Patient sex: M
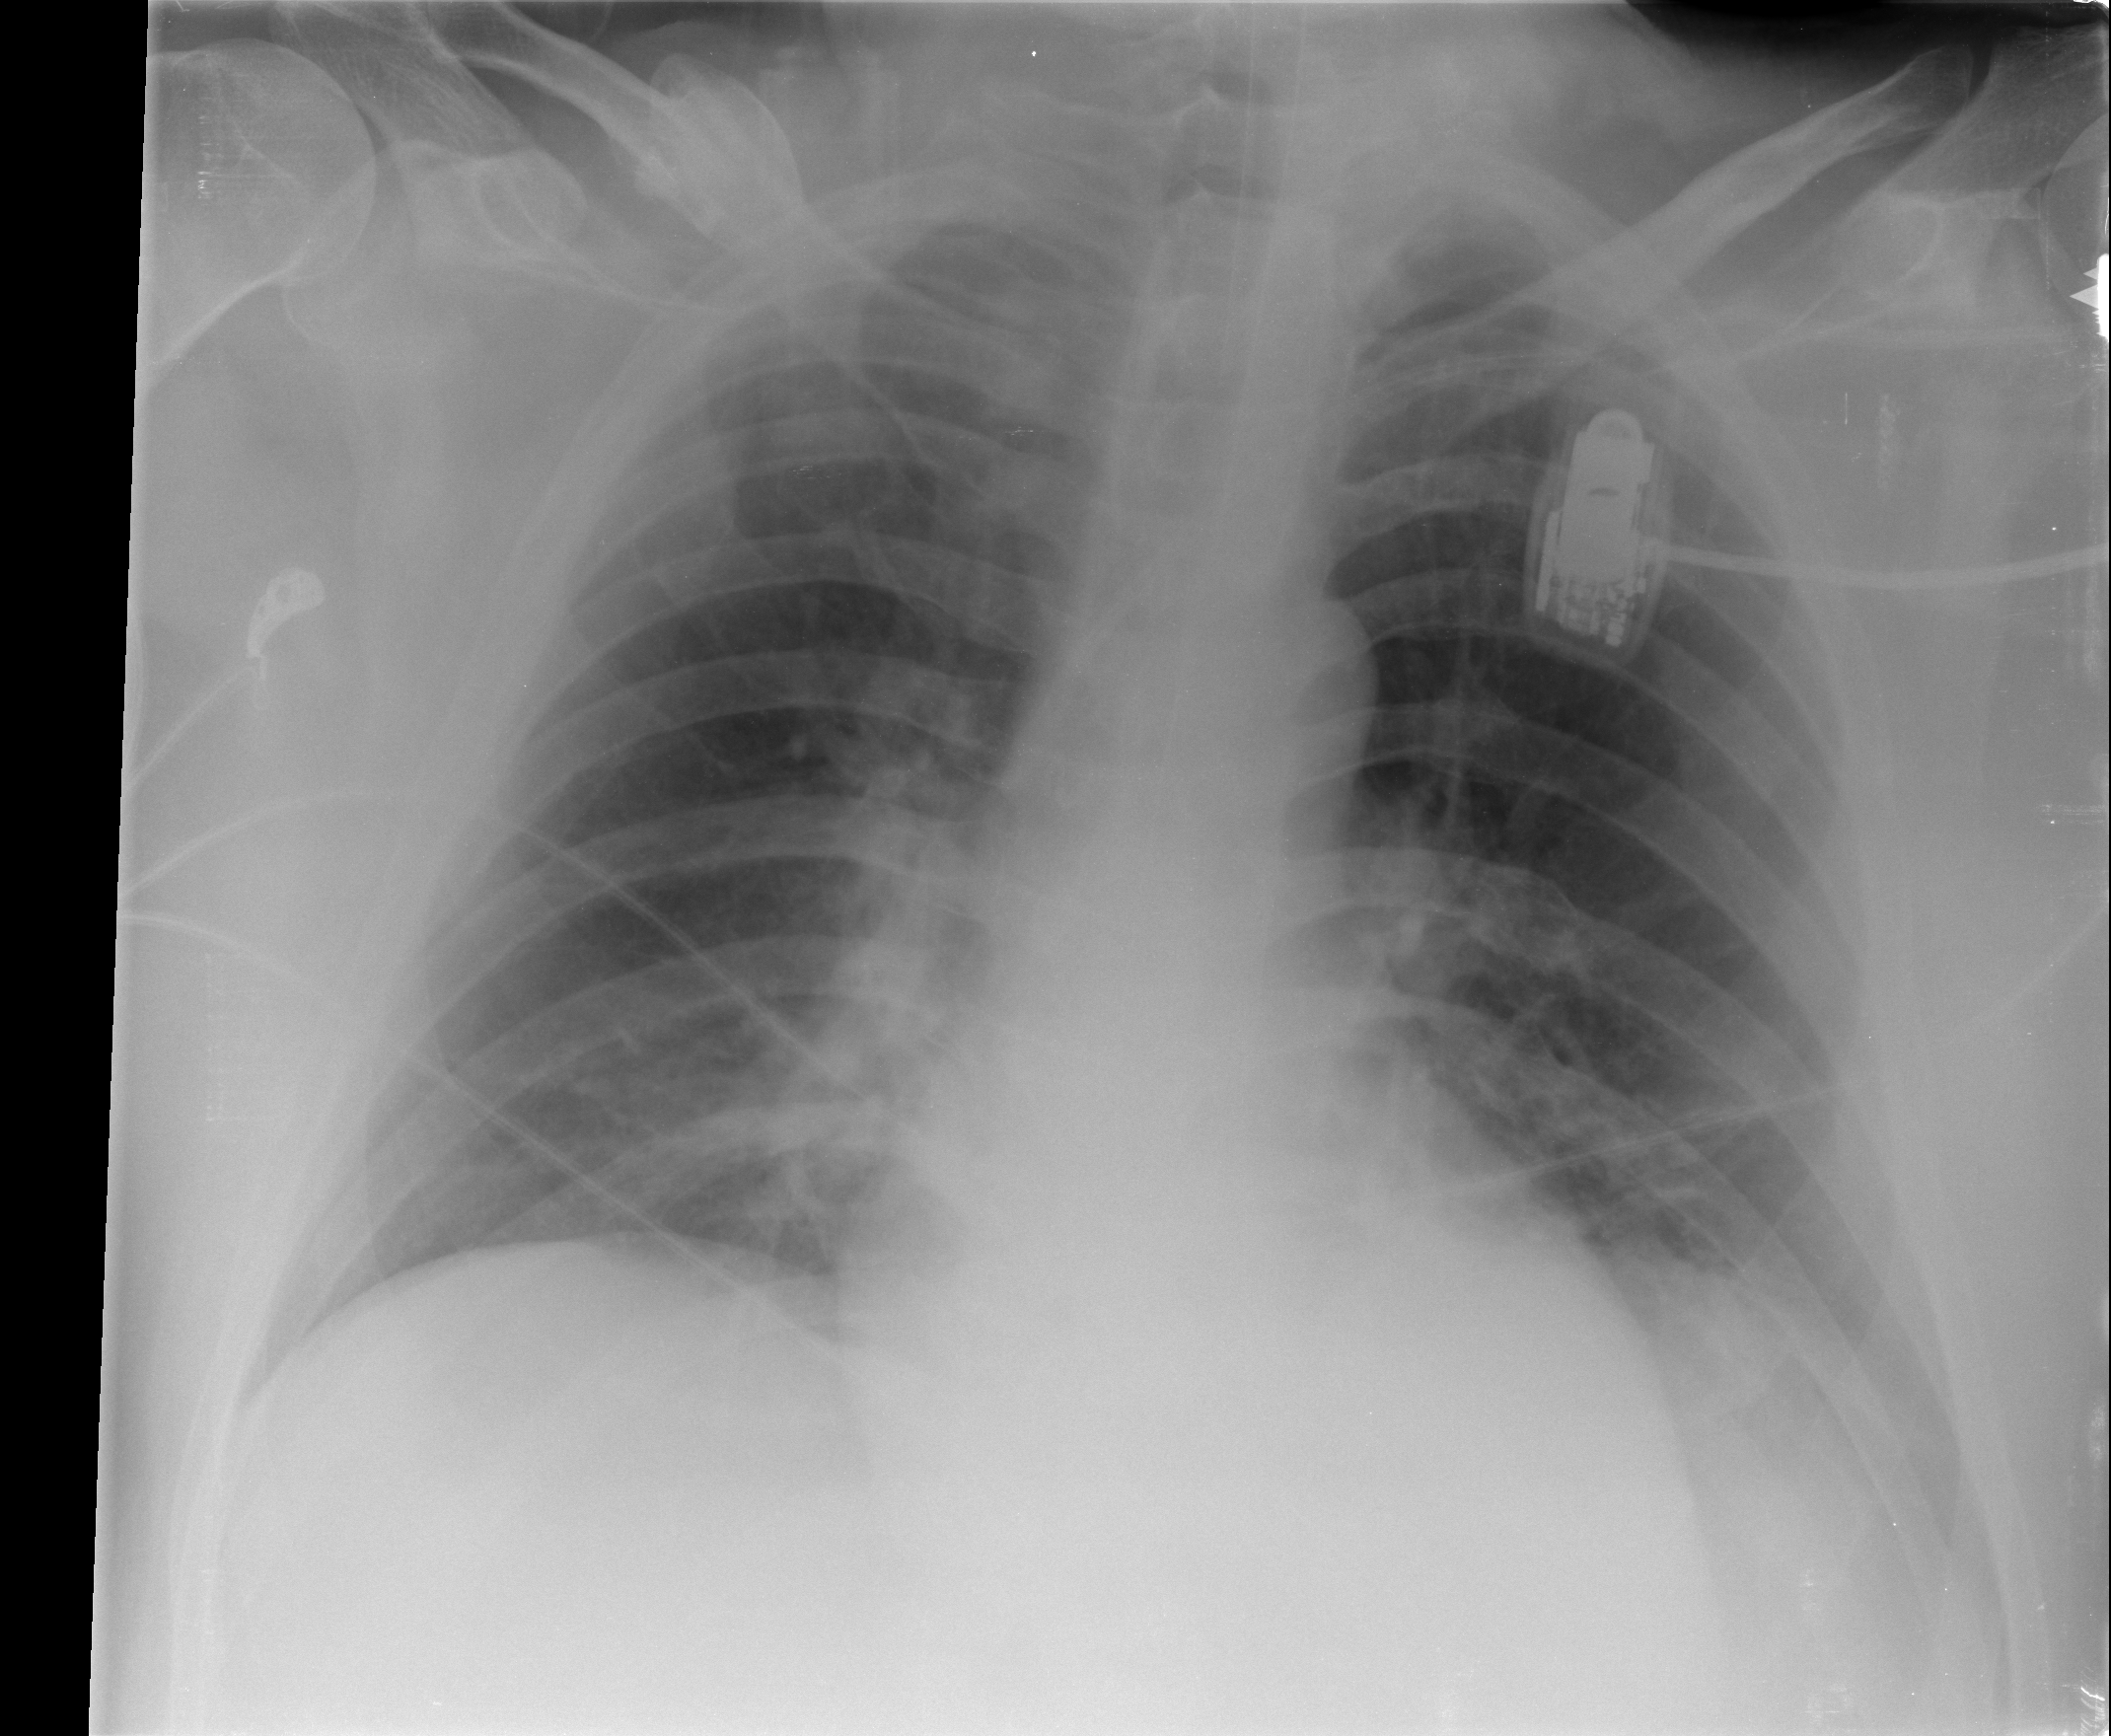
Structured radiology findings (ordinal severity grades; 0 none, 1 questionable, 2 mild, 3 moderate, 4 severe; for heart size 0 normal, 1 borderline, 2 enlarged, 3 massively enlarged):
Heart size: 0
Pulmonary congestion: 0
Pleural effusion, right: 0
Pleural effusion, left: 2
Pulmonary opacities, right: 0
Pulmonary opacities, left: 0
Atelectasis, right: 0
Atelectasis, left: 1